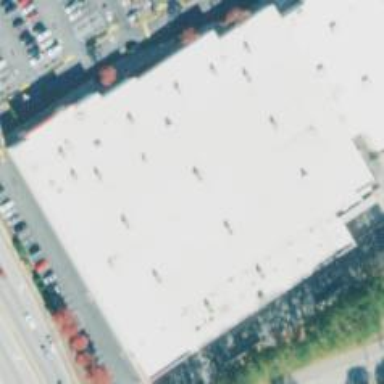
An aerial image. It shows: Department store building.